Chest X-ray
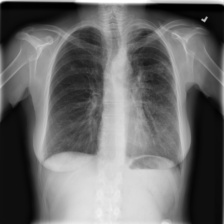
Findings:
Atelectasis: negative
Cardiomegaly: negative
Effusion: negative
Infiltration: negative
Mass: negative
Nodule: positive
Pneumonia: negative
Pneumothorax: negative
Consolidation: negative
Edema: negative
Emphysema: negative
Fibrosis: positive
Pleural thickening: negative
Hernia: negative